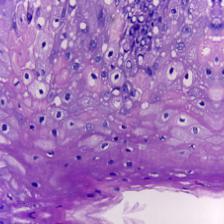
Diagnosis: OSCC